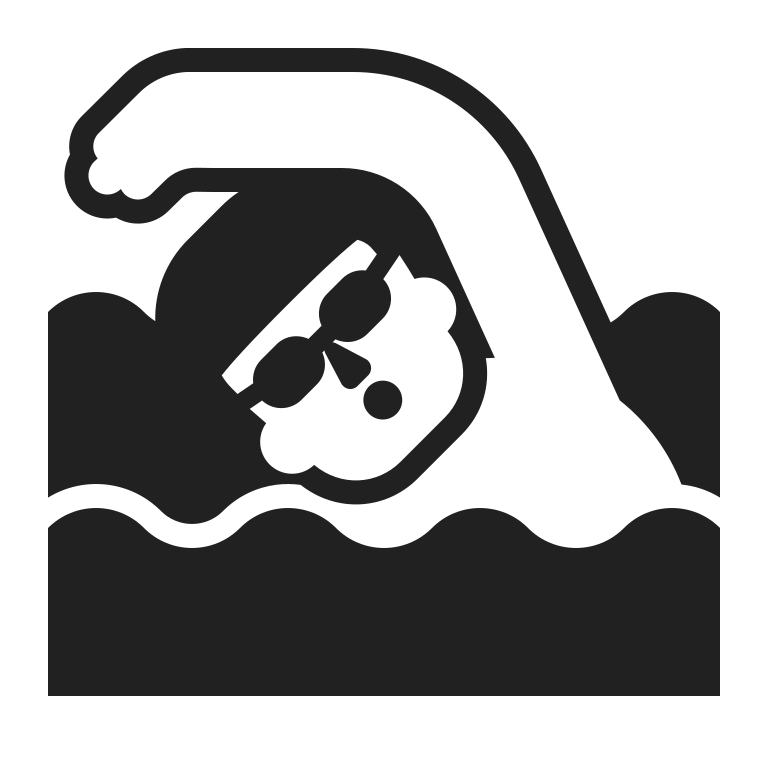
man swimming high contrast default